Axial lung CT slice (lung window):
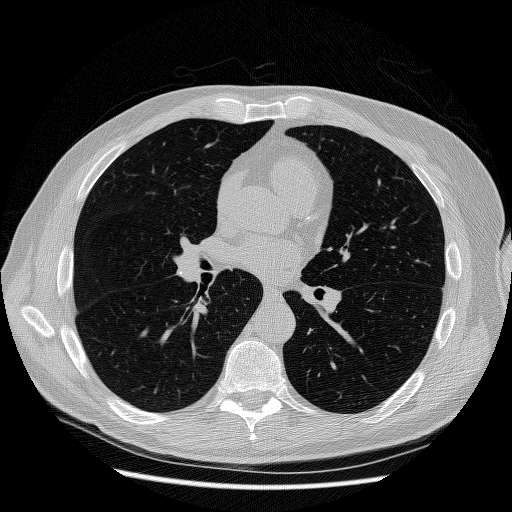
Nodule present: no